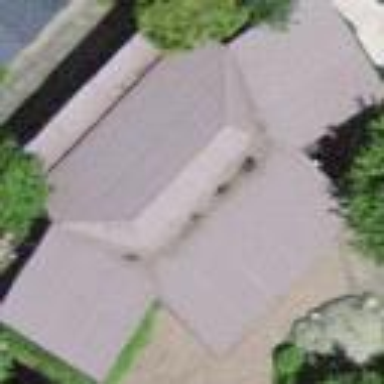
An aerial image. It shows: Shed building.